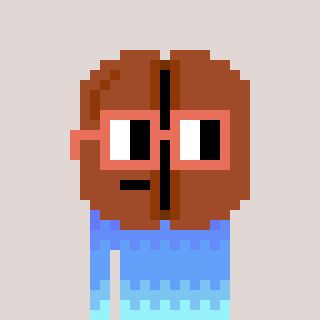
a pixel art character with square orange glasses, a coffeebean-shaped head and a peachy-colored body on a warm background